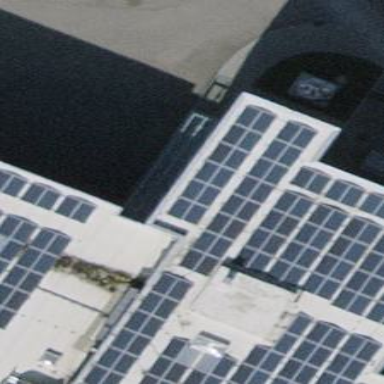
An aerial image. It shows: Solar power generator with photovoltaic panels.